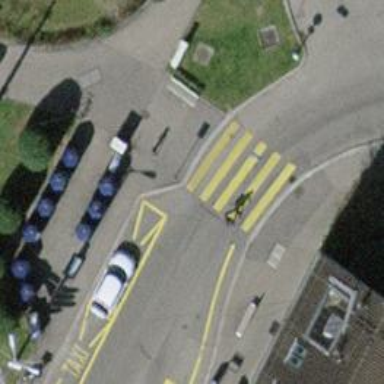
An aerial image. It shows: Kerb serving as barrier.